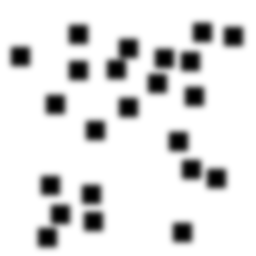
Squares: 23
Triangles: 0
Stars: 0
Total shapes: 23